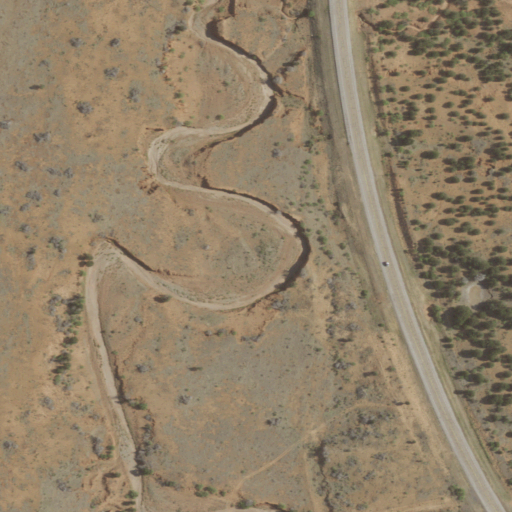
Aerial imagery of valley in New Mexico named Rincon Canyon containing shrub, low intensity development, medium intensity development, and open development